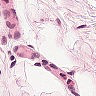
Metastatic tissue present: no